Platform: macOS
Application: Arc Browser
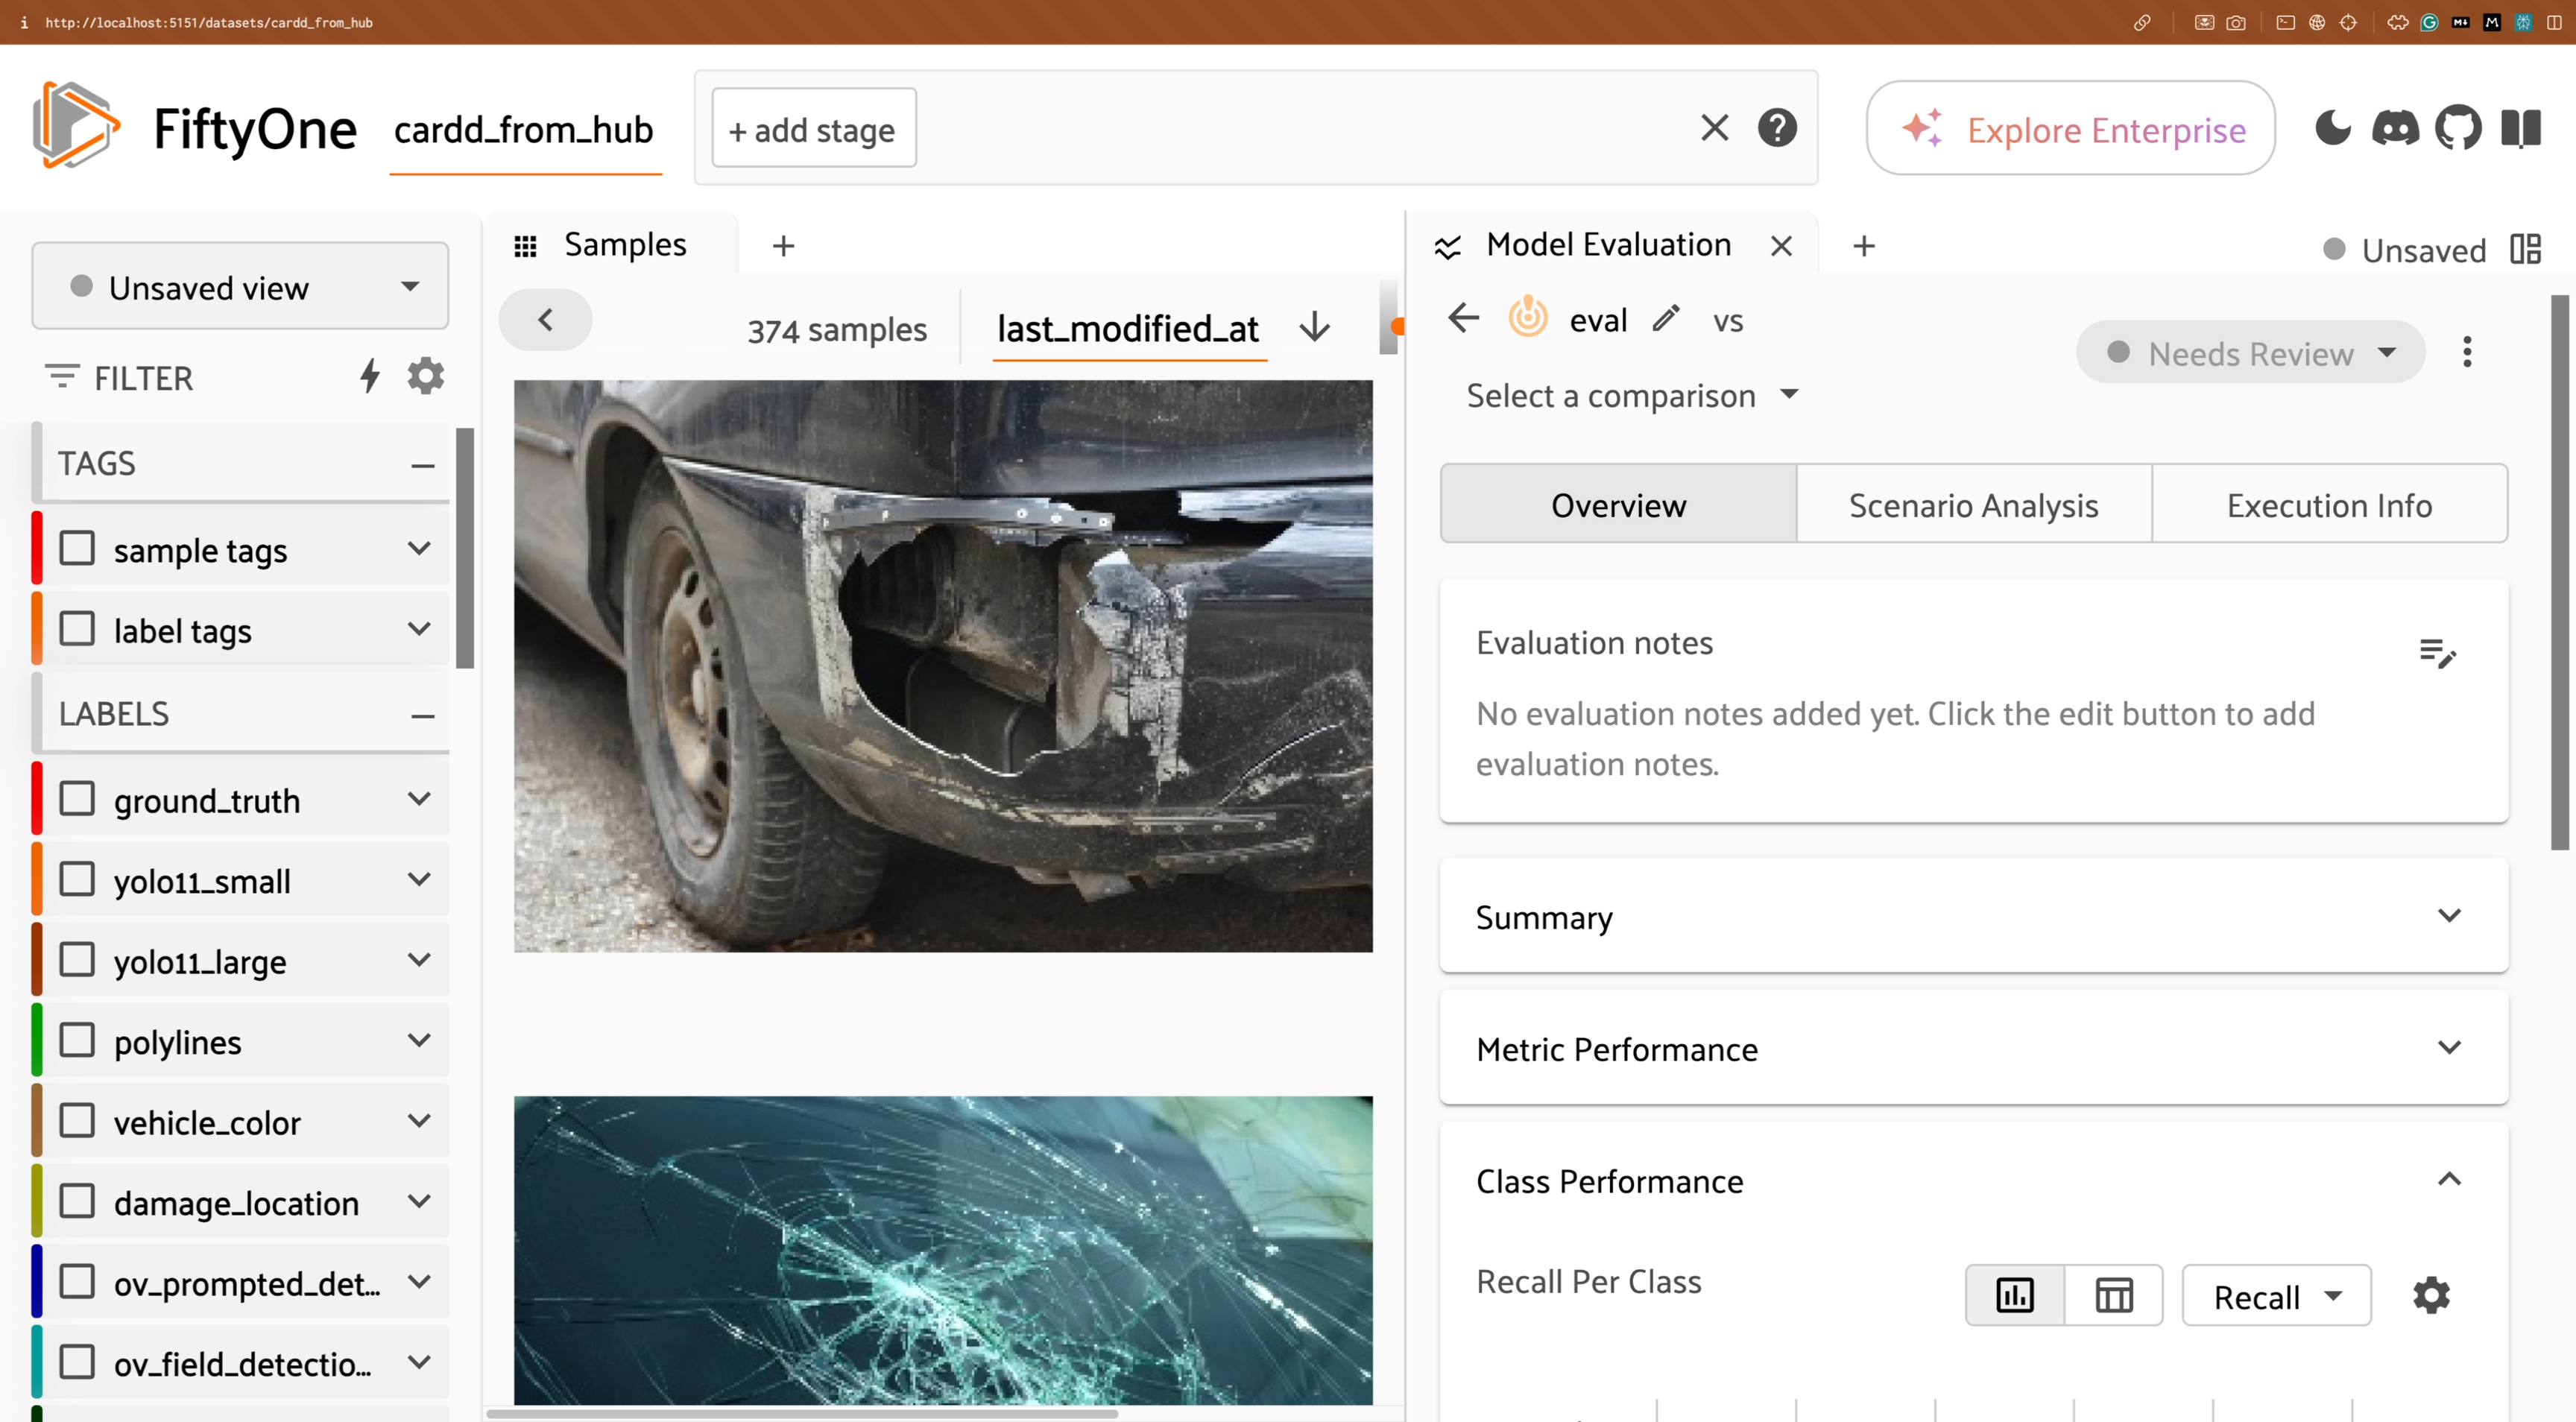
task_description: Open the model performance metric menu in the per class model performance card
action_type: click
element_info: Menu Item
steps_since_start: 1